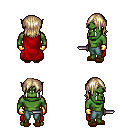
a pixel art fantasy rpg character, male body template, orc, green skin, red cape, teal pants, white blonde long bangs hairstyle, gold gloves, brown slippers, dagger, four views (front, back, left, right), 2x2 character sprite sheet, small pixel art, hard edges, no anti-aliasing